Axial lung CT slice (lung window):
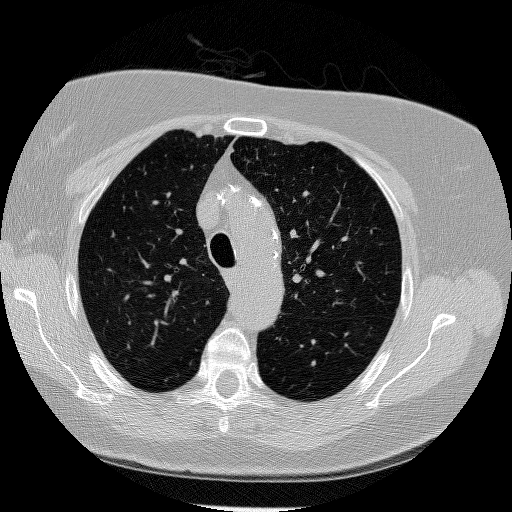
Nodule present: no